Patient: sex F, age 82
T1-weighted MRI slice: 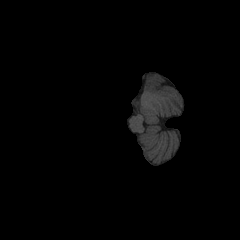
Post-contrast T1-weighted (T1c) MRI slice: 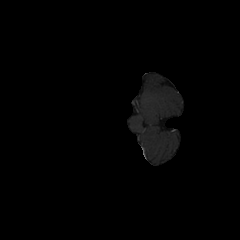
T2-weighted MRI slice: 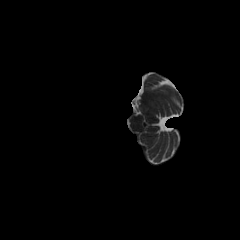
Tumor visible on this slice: no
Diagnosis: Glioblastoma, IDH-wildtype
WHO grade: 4